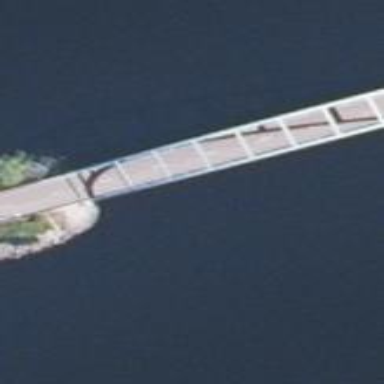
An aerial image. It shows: Man-made bridge.